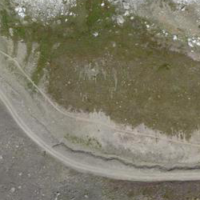
EUNIS habitat code: 48
Species observed at this site:
Ranunculus glacialis